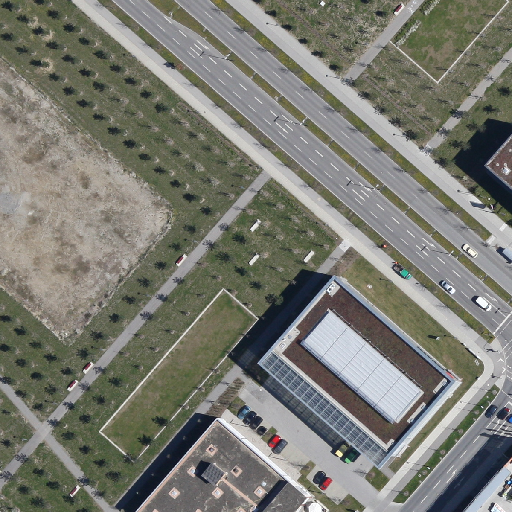
Referring expression: vehicle driving on the road